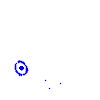
Particle: proton